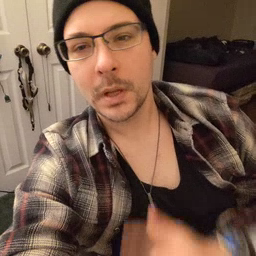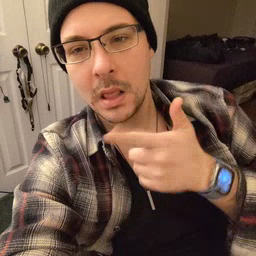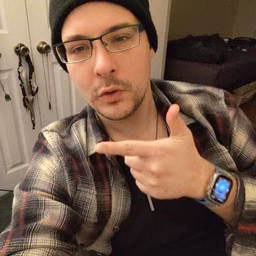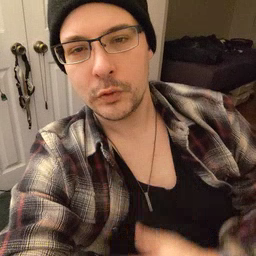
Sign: later